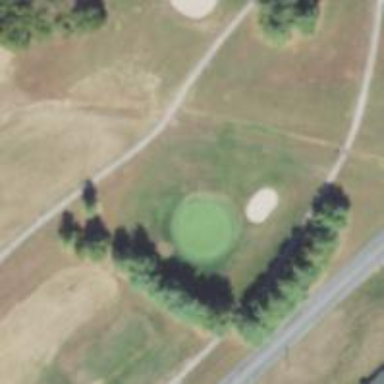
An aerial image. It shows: Golf hole.